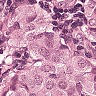
Metastatic tissue present: yes